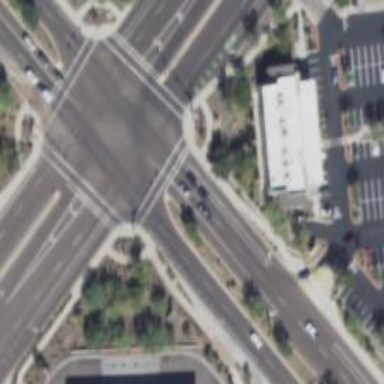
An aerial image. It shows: Solid stop line on the road.